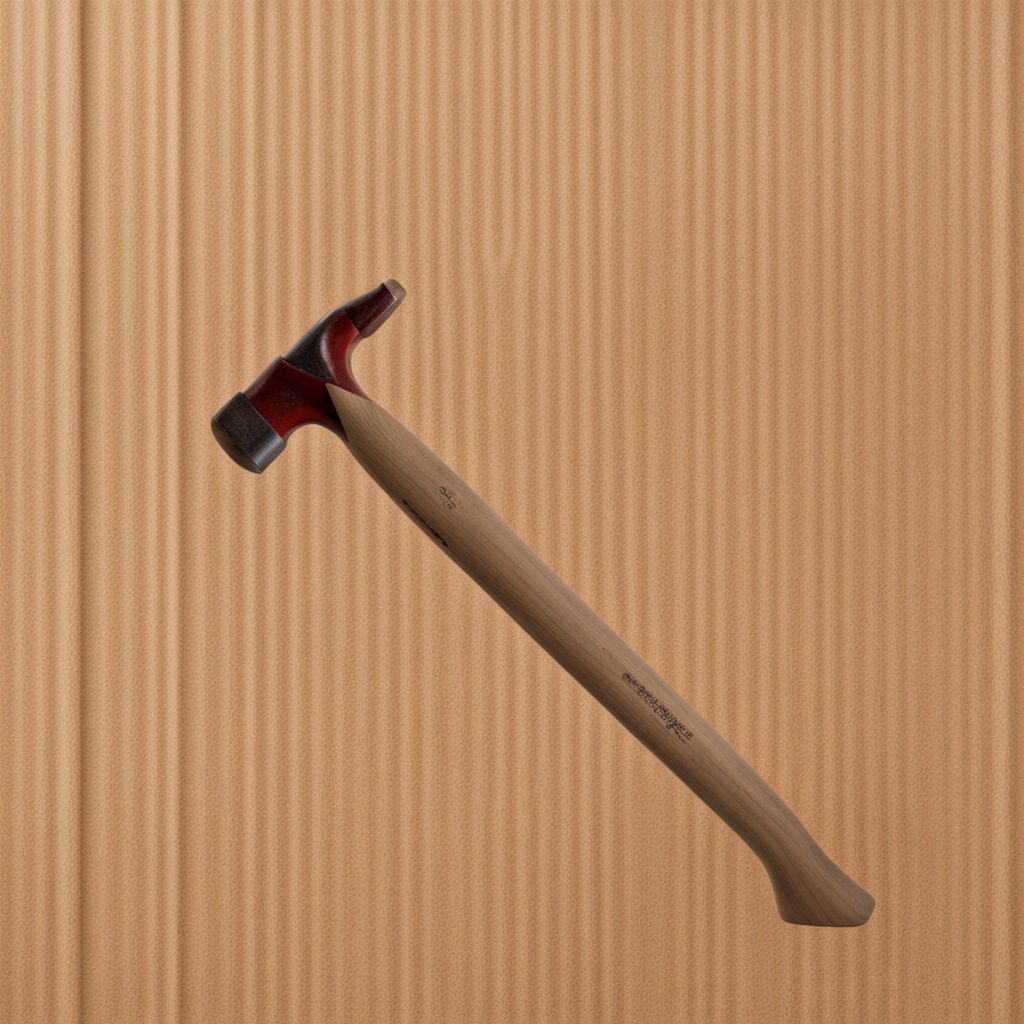
A hammer is lying on the cardboard box surface.